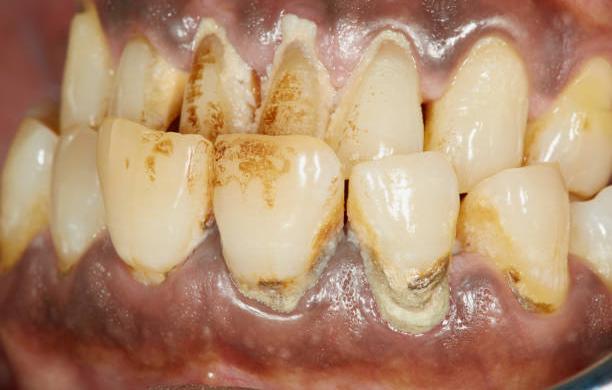
Condition: Calculus